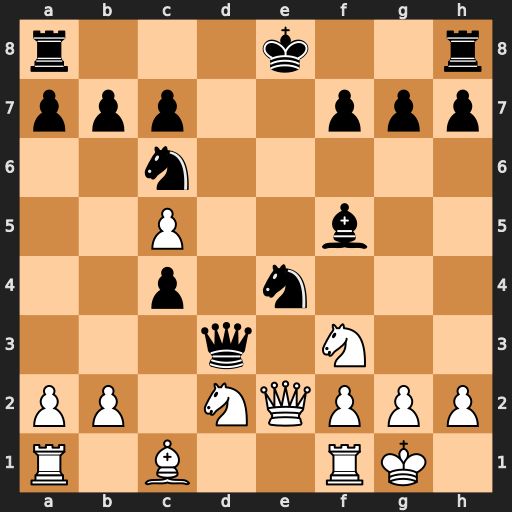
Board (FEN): r3k2r/ppp2ppp/2n5/2P2b2/2p1n3/3q1N2/PP1NQPPP/R1B2RK1
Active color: w
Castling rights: kq
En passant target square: -
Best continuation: Qxd3 cxd3 Re1